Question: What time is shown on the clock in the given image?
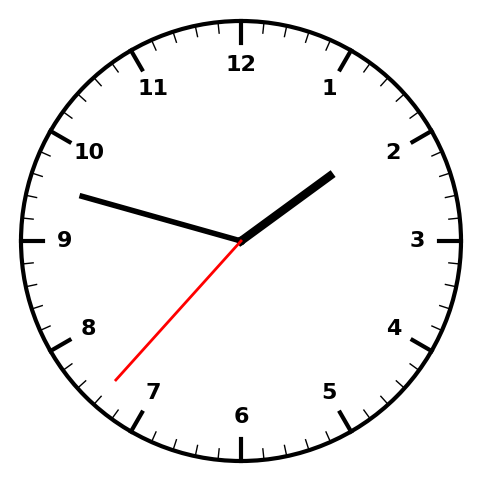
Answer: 01:47:37